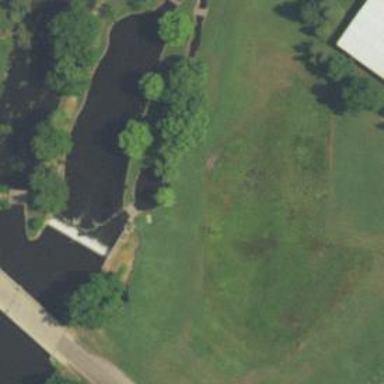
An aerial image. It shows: Disc golf tee.